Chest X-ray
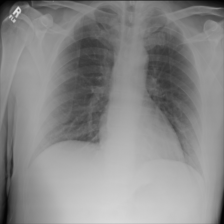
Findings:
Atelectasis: negative
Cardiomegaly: negative
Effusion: negative
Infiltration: negative
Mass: negative
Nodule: negative
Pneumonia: negative
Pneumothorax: negative
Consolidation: negative
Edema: negative
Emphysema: negative
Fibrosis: negative
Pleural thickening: negative
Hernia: negative